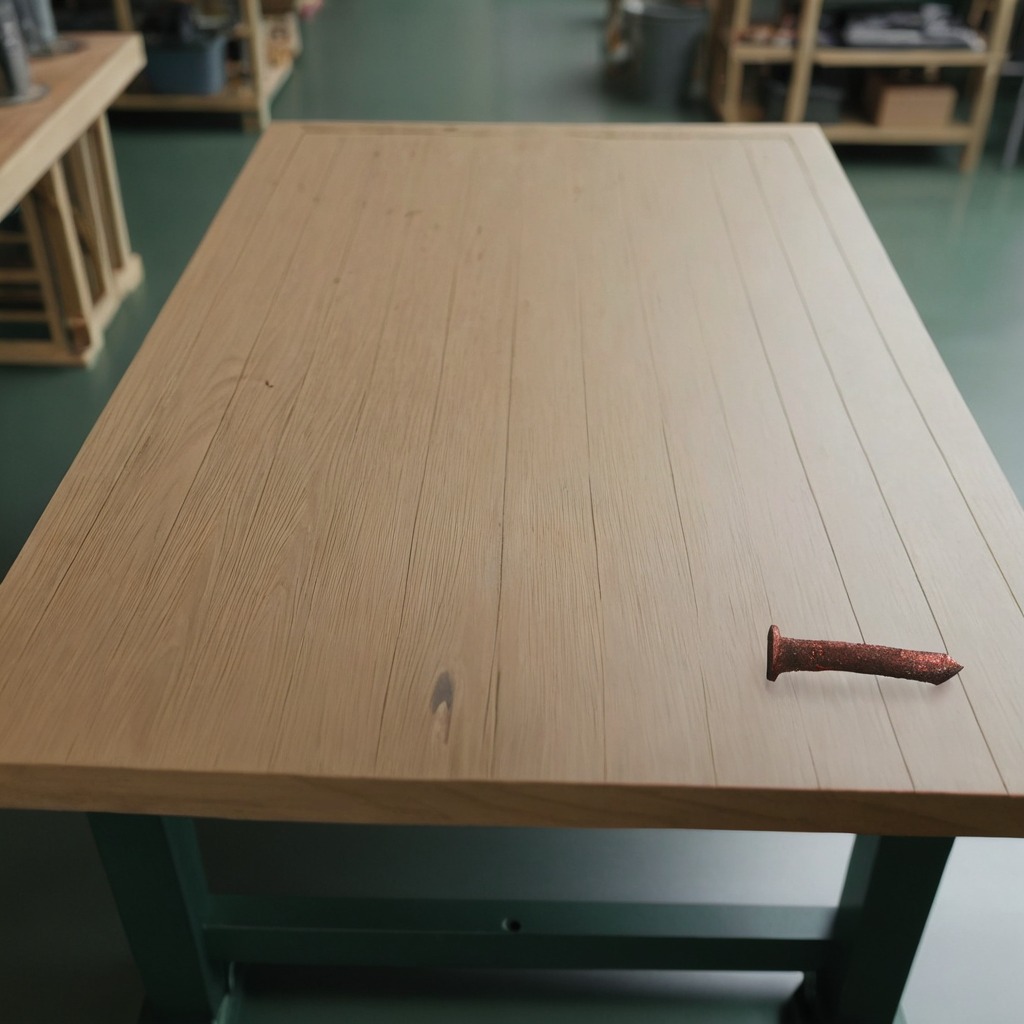
A nail is lying on the workbench.